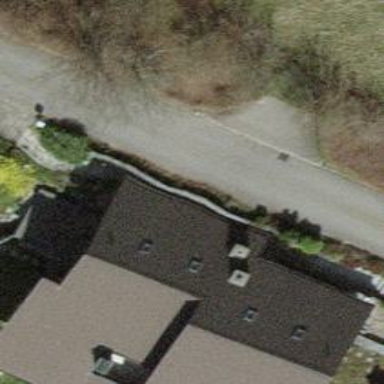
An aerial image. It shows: Semidetached house.